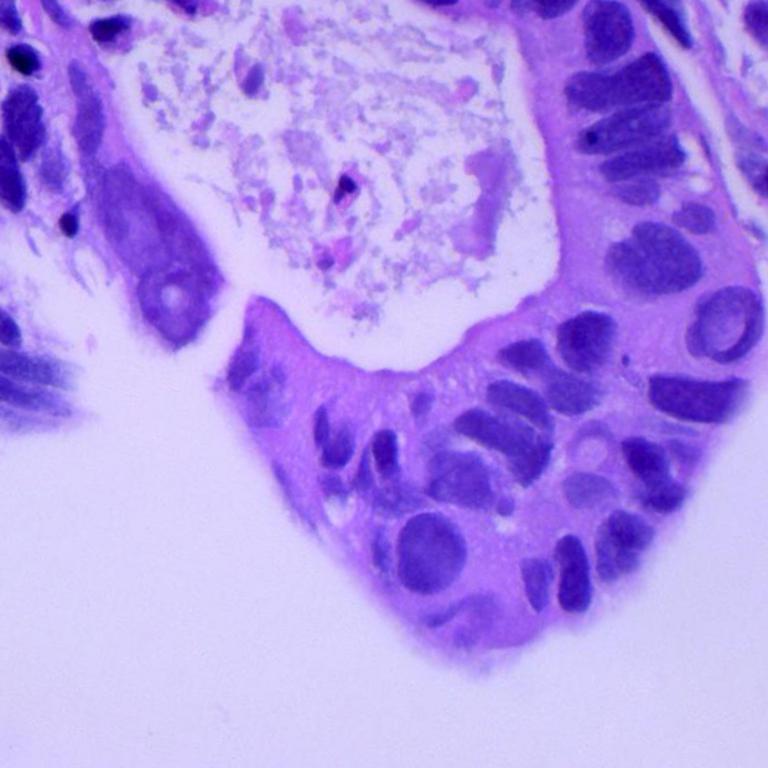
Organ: lung
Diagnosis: adenocarcinomas